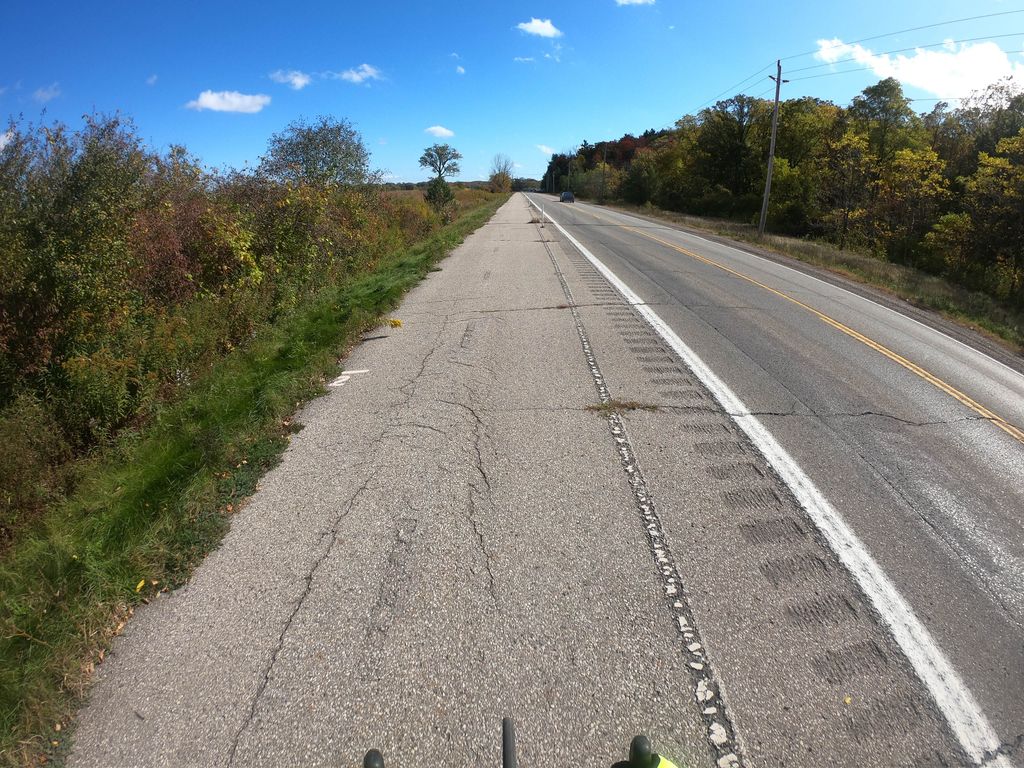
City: kitchener-waterloo